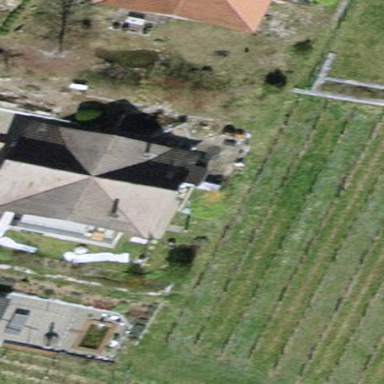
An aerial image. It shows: Detached building with gabled roof.